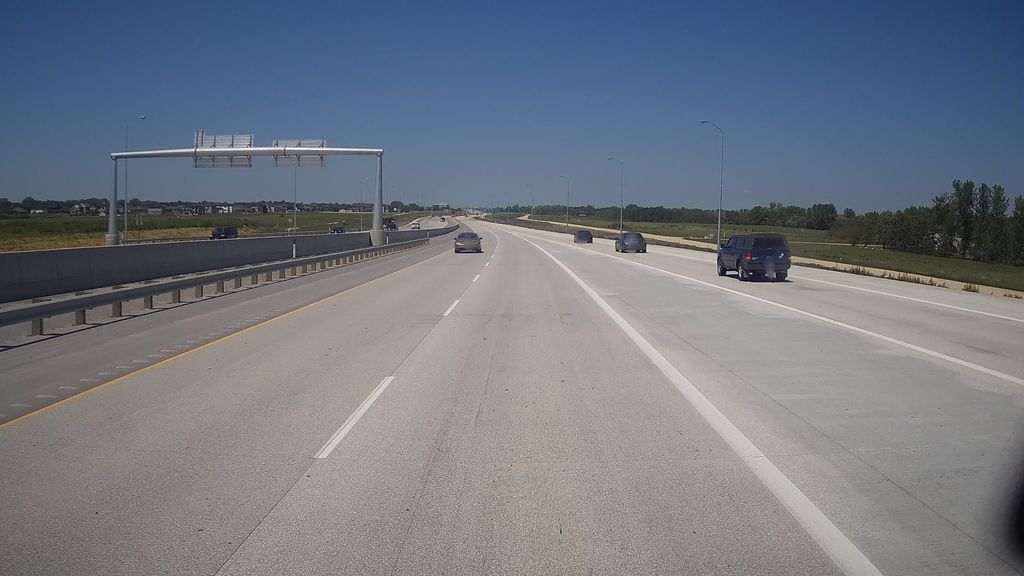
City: winnipeg